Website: home-depot
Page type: account-dashboard
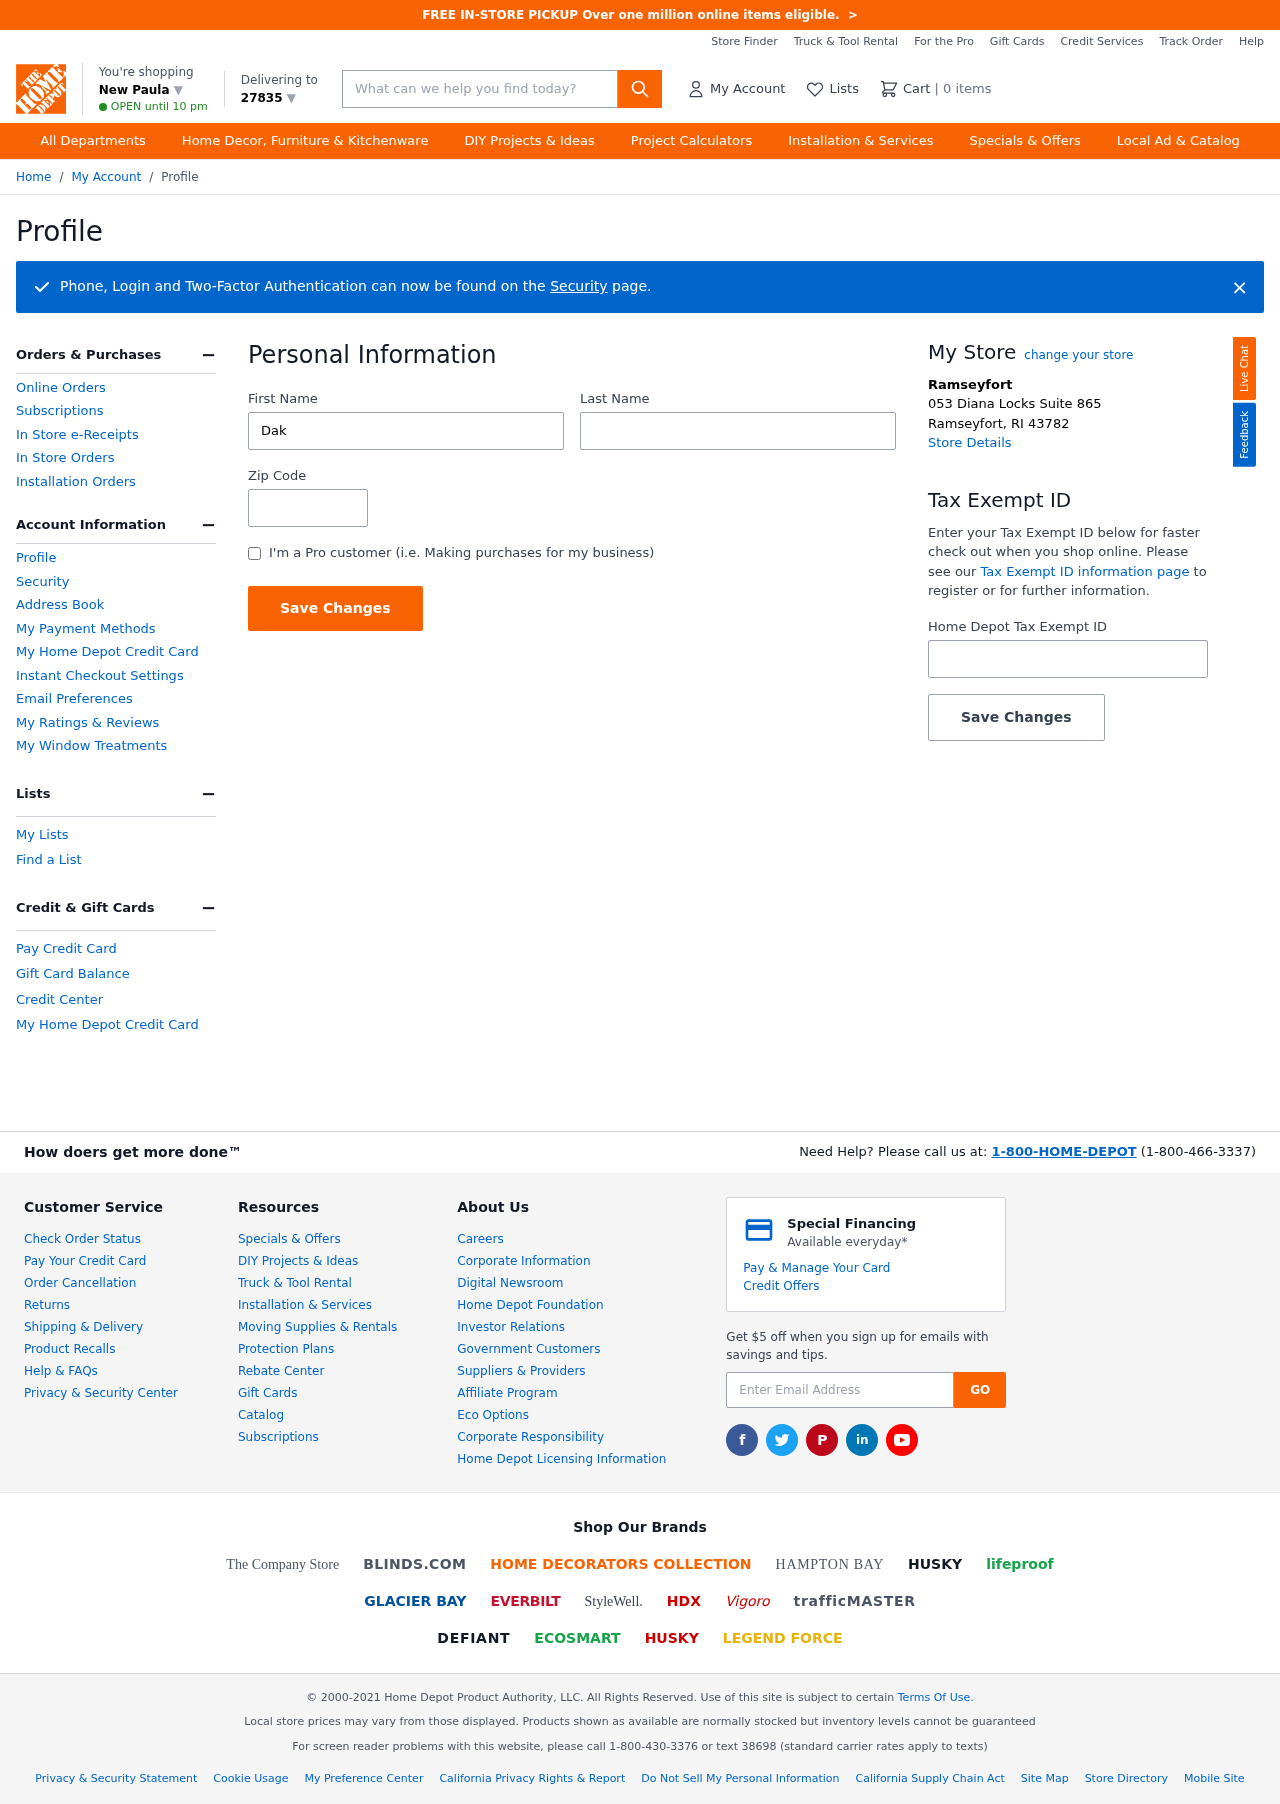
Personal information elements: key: PII_CITY
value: New Paula ▼
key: PII_FIRSTNAME
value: Dakota
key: PII_LASTNAME
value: Rogers
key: PII_LOCATION1_CITY
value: Ramseyfort
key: PII_LOCATION1_CITY_STATE_ZIP
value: Ramseyfort, RI 43782
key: PII_LOCATION1_STREET
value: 053 Diana Locks Suite 865
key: PII_POSTCODE
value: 27835 ▼
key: PII_POSTCODE
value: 27835
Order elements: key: ORDER_NUM_ITEMS
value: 0
Search elements: key: HEADER_SEARCH
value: What can we help you find today?